В цепи, схема которой изображена на рисунке, ЭДС $\mathscr{E}_{2}$ батареи $\textit{Б}_{2}$ больше, чем ЭДС $\mathscr{E}_{1}$ батареи $\textit{Б}_{1}$.
Определить заряд, который протечет через батарею $\textit{Б}_{2}$ при замыкании ключа $K$, считая внутренние сопротивления обеих батарей и сопротивление катушки очень малым. Диод $D$ считать идеальным (его прямое сопротивление равно нулю, а обратное — бесконечности). Конденсатор $C$ до замыкания ключа был не заряжен.
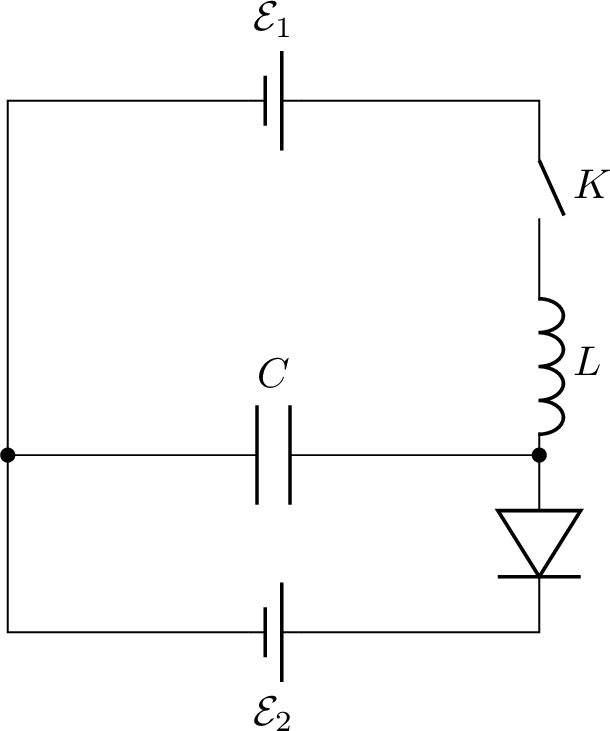
Ответ: $$ q_{2}=\frac{C \mathscr{E}_{2}}{2} \frac{2 \mathscr{E}_{1}-\mathscr{E}_{2}}{\mathscr{E}_{2}-\mathscr{E}_{1}}. $$
Темы:
T, Электричество, Цепи, Диод, Цепь с конденсатором, Цепь с катушкой, Всероссийские